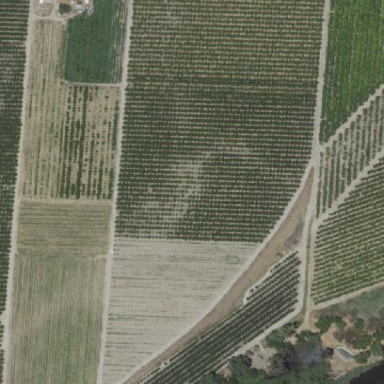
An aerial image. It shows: Orchard.